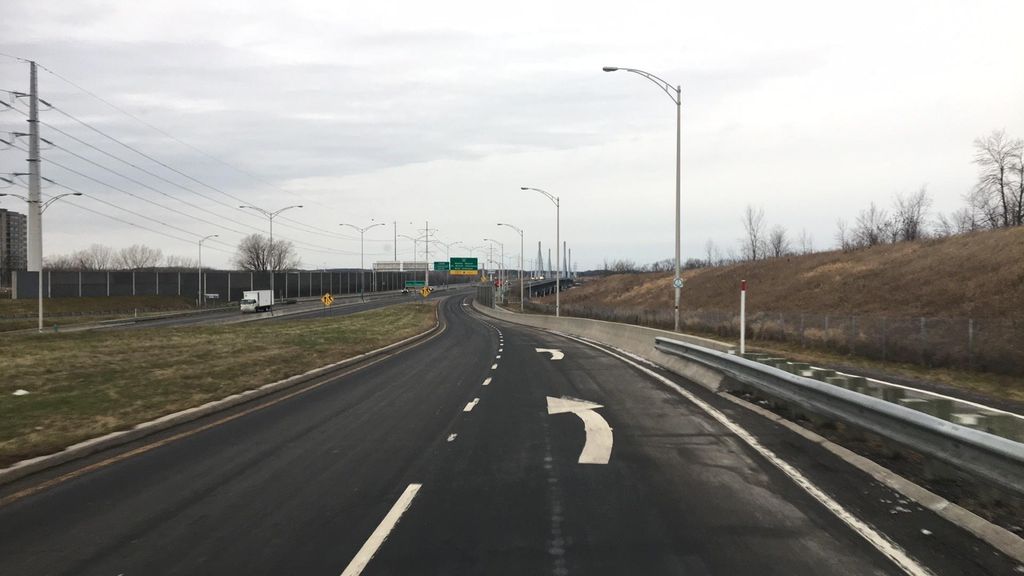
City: montreal